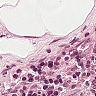
Metastatic tissue present: no